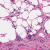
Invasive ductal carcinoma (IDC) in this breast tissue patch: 1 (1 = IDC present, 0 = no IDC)